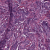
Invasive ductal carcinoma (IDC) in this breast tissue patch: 1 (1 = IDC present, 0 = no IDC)